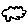
Label: cloud